Interaction volume radius: 10 \u00c5
Interaction volume height: 10 \u00c5
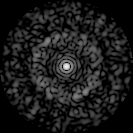
Disorder parameter: 0.8437